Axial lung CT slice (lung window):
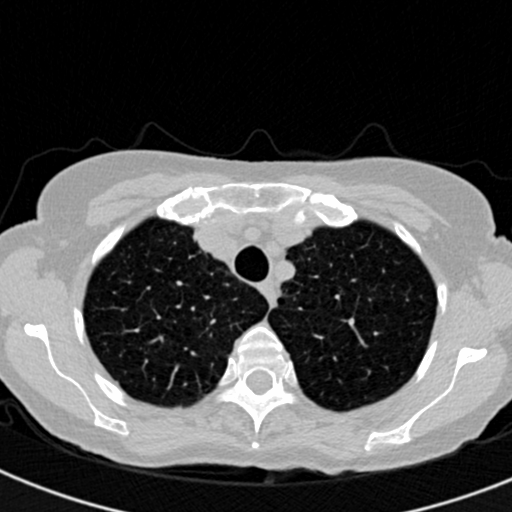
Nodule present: no